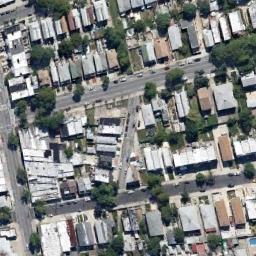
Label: dense_residential